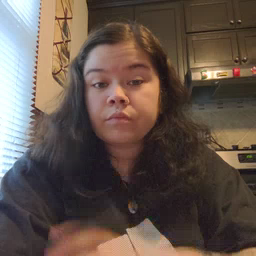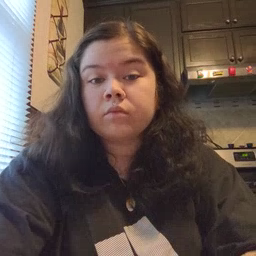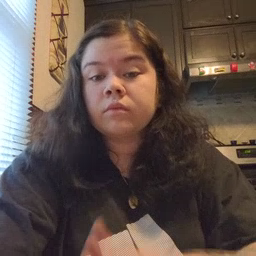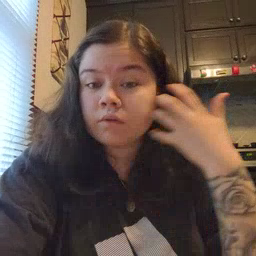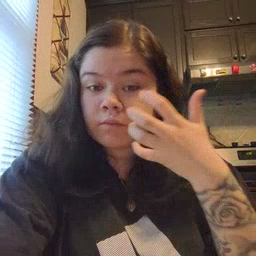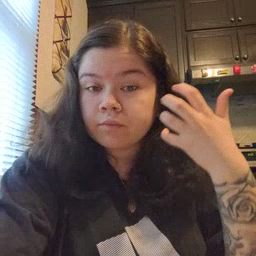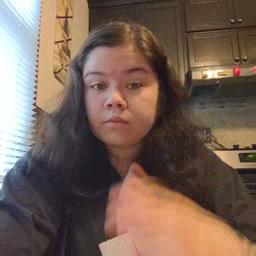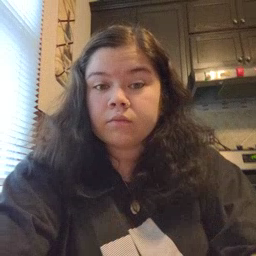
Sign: tiger